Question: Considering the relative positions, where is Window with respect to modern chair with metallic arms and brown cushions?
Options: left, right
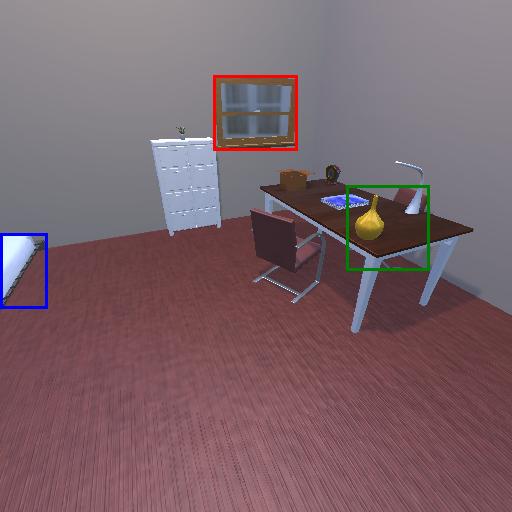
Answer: left